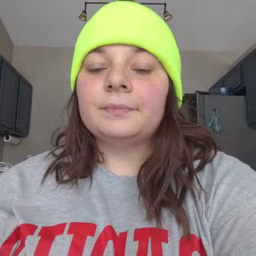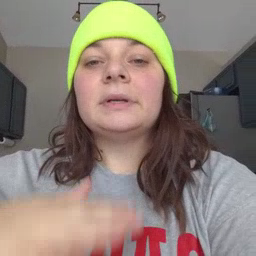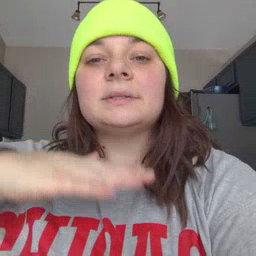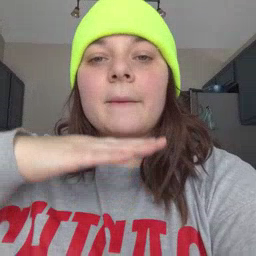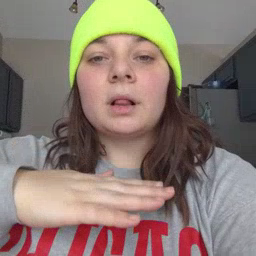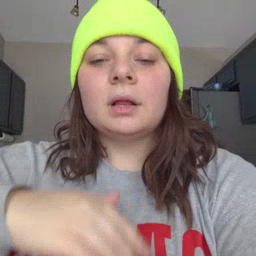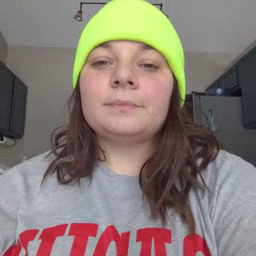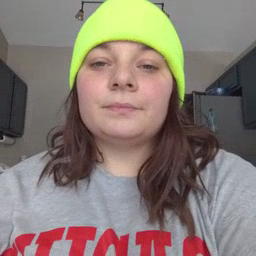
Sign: table